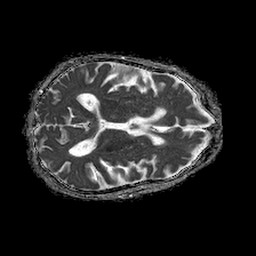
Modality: ADC
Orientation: axial
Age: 85
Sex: female
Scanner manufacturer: philips
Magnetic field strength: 1.5 T
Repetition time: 4.6 s
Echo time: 0.08631 s